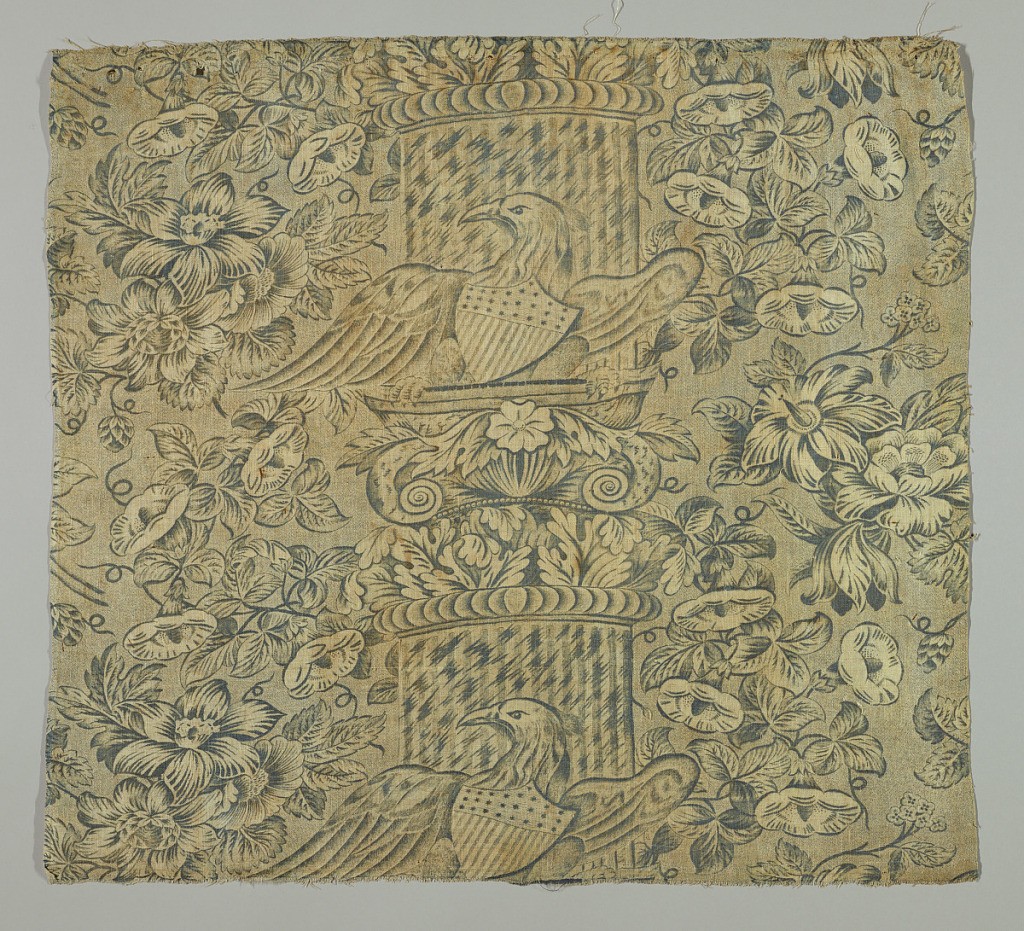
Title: Textile
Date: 1830–1840
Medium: cotton Technique: intaglio printed on plain weave
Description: Pillar print with stylized Corinthian and Ionic capitals of flowers and leaves. An eagle in profile has a shield flag between outstretched wings.